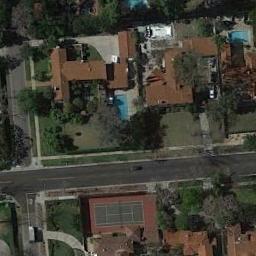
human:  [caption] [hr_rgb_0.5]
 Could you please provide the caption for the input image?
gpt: Tennis court and swimming pool in the middle of a residential area surrounded by trees .

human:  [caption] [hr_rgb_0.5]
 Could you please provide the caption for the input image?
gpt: Two rows of cars were parked beside the tennis court .

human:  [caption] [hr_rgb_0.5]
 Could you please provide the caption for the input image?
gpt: Many buildings of different shapes are beside the tennis courts .

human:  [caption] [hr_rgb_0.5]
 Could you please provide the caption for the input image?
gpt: The tennis court is on the grass next to some buildings and trees .

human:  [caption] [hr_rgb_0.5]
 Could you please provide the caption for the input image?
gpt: There are some buildings and green trees around the tennis courts .